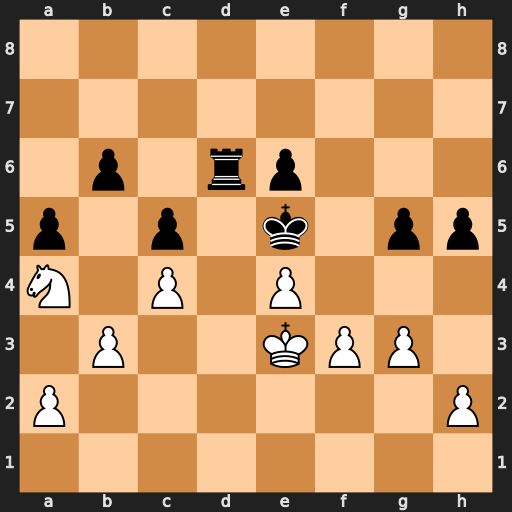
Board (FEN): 8/8/1p1rp3/p1p1k1pp/N1P1P3/1P2KPP1/P6P/8
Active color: w
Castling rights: -
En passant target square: -
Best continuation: f4+ Kf6 e5+ Ke7 exd6+